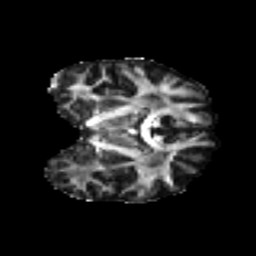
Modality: FA
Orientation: coronal
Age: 31
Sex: female
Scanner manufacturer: ge
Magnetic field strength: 3 T
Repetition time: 7.8 s
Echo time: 0.0606 s